Question: I added reference of Script# to my standart console application. After that I was trying to invoke some method from there but was getting the following error:

I suppose it happened on the following line:
'''
string[] lines = s.Split(';');
'''
My assumption is that usual library has not method 'public string[] Split(char separator)', but has 'public string[] Split(params char[] separator)'
Is it possible to write valid code with such string operations both for a Script# project and for a standart C# .NET project? Due to this problem I have to write duplicate code for both projects with minimal difference.
I tried to use assemblty binding redirects, as discussed in <URL> question, but it didn't help me.
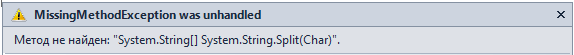
Answer: I found solution!
My sequence of actions:
1. Create Split method of string splitting in any Script# class.
2. Define conditional compilation symbol DOTNET in your .NET project.
3. Add As Link file with Split method from Script# to .NET project and also add as link another necessary dependent files.
'''
public static string[] Split(string str, string separator)
{
string[] result;
#if DOTNET
result = str.Split(new string[] { separator }, System.StringSplitOptions.None);
#else
result = str.Split(separator);
#endif
return result;
}
'''
After that appropriate code will be selected dependent on DOTNET symbol, which defined only in .NET project. Other similar methods, not only with strings, can be rewritten in the same way.